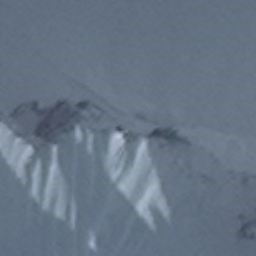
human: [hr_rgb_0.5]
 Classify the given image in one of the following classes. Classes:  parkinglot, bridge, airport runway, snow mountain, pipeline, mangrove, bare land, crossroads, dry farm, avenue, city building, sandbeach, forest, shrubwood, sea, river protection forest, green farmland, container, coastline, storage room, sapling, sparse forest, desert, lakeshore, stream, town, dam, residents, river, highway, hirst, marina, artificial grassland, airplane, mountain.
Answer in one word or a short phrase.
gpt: snow mountain